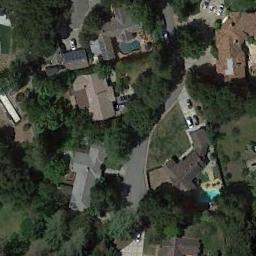
Label: residential